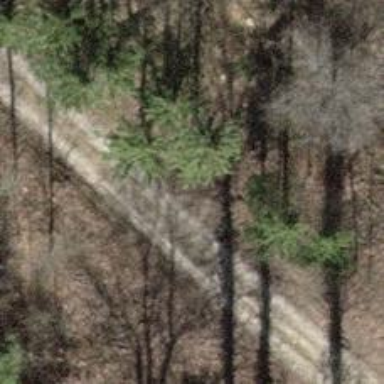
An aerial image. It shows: Track road with grade3 tracktype.